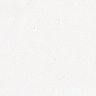
Metastatic tissue present: no